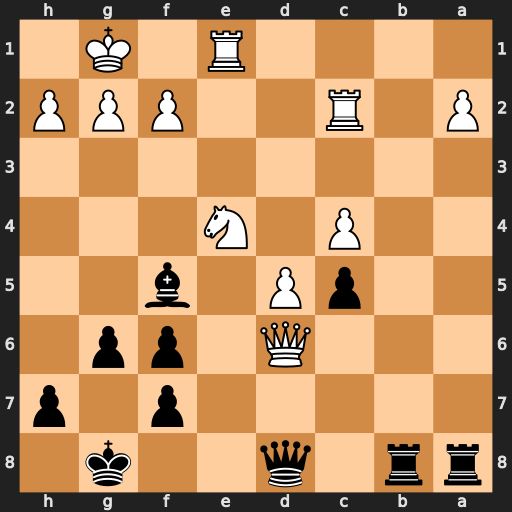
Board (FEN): rr1q2k1/5p1p/3Q1pp1/2pP1b2/2P1N3/8/P1R2PPP/4R1K1
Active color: b
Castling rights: -
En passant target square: -
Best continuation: Qxd6 Nxd6 Bxc2